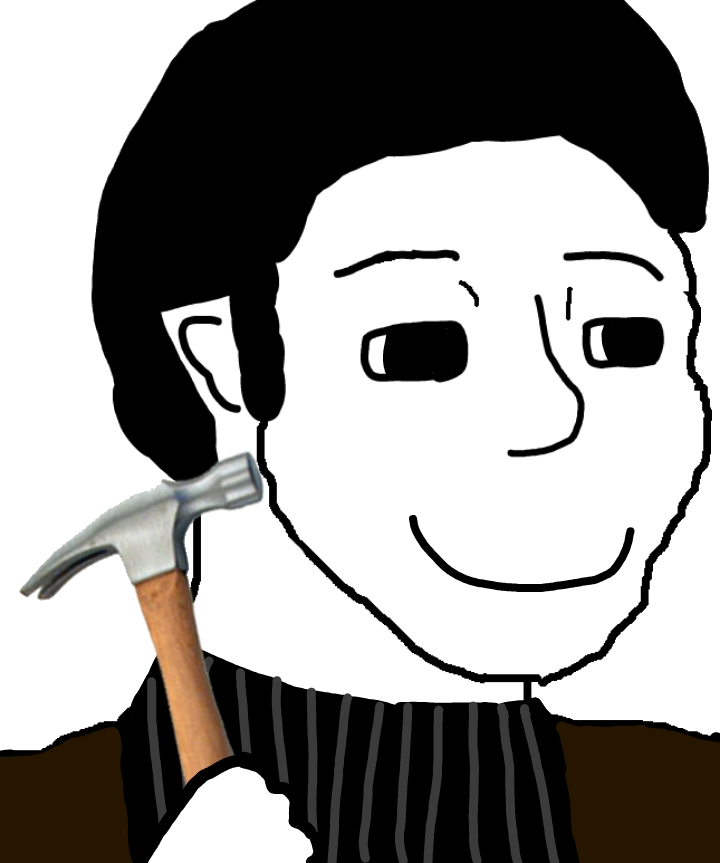
Label: 5_Oomer